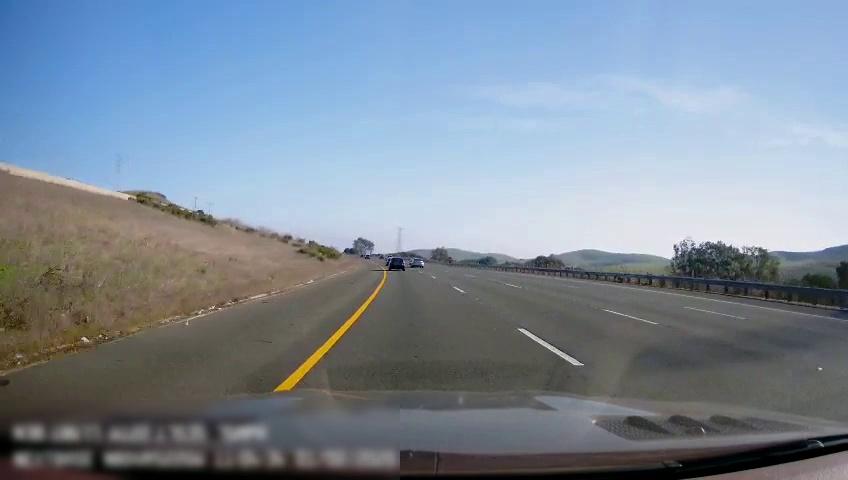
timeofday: Day
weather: Sunny
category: Drivable Space
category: Vehicles | Other LV
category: Vehicles | Car
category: Vehicles | Car
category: Vehicles | Car
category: Lanes | Current Lane
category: Lanes | Current Lane
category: Lanes | Alternate Lane
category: Lanes | Alternate Lane
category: Lanes | Alternate Lane